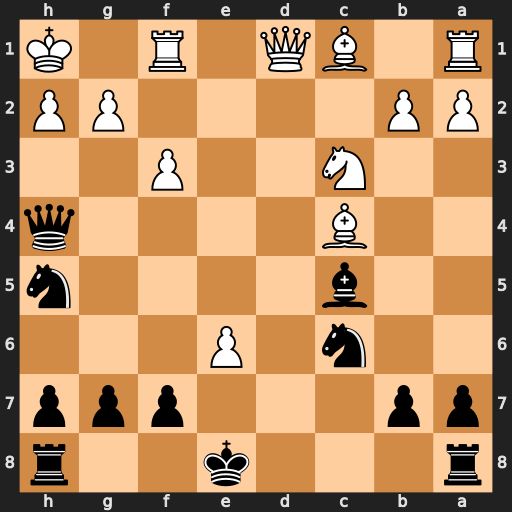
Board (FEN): r3k2r/pp3ppp/2n1P3/2b4n/2B4q/2N2P2/PP4PP/R1BQ1R1K
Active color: b
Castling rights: kq
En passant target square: -
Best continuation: Ng3#